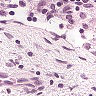
Metastatic tissue present: no